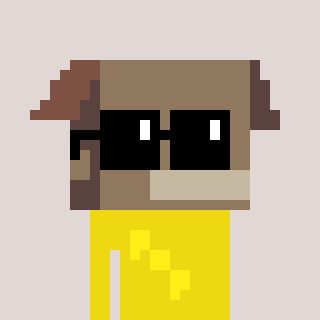
a pixel art character with square black sunglasses, a box-shaped head and a yellow-colored body on a warm background